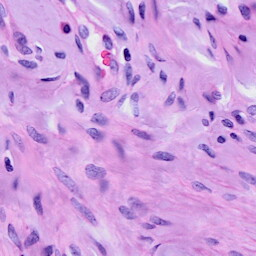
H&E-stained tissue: Cervix